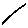
Label: line